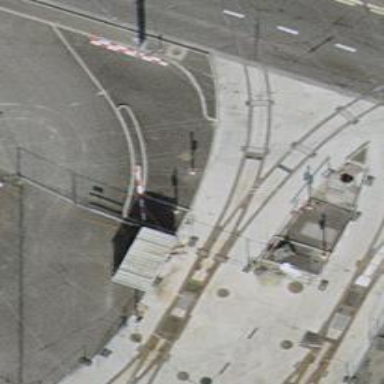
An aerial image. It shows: Tram crossing on the railway.